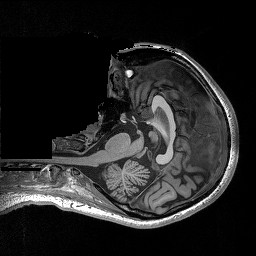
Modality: T1w
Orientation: axial